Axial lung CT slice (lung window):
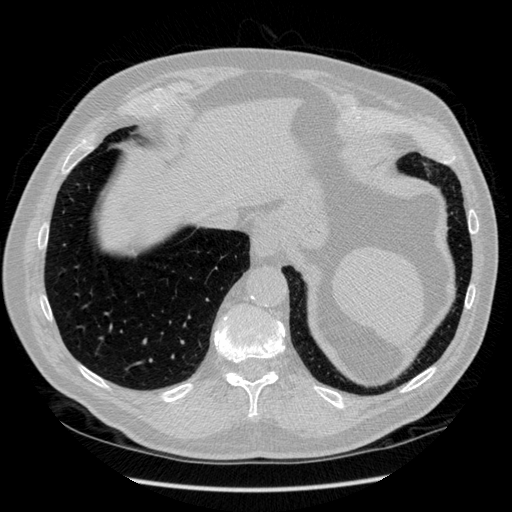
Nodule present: no